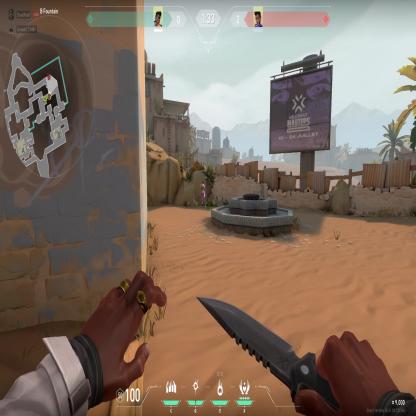
Label: enemy